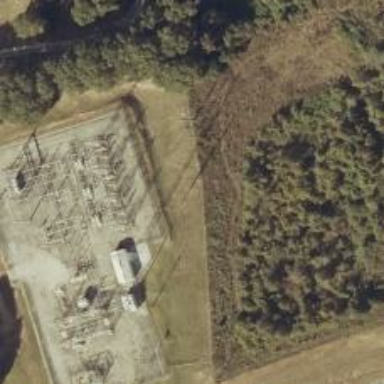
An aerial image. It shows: H-frame power tower with distinctive design.